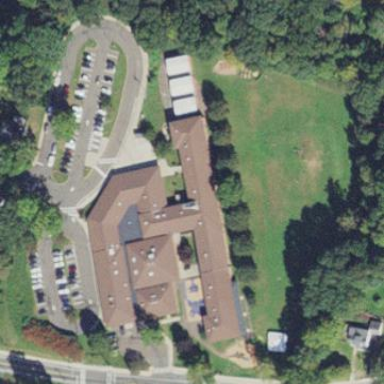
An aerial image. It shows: School.